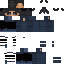
A male human skin with dark skin, wearing brown long hair dressed in a blue hoodie and black pants, featuring a closed mouth.